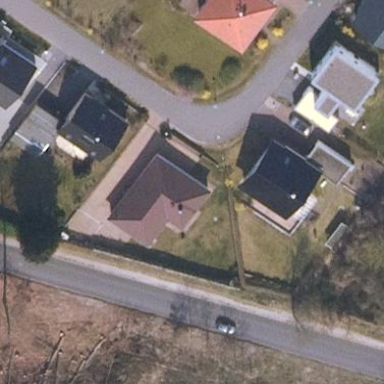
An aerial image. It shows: Detached building with multiple parts.